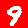
Digit: 9